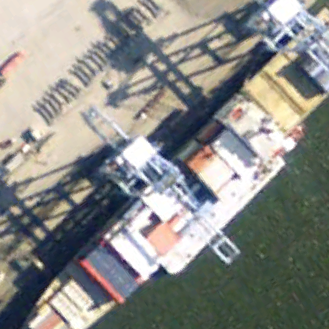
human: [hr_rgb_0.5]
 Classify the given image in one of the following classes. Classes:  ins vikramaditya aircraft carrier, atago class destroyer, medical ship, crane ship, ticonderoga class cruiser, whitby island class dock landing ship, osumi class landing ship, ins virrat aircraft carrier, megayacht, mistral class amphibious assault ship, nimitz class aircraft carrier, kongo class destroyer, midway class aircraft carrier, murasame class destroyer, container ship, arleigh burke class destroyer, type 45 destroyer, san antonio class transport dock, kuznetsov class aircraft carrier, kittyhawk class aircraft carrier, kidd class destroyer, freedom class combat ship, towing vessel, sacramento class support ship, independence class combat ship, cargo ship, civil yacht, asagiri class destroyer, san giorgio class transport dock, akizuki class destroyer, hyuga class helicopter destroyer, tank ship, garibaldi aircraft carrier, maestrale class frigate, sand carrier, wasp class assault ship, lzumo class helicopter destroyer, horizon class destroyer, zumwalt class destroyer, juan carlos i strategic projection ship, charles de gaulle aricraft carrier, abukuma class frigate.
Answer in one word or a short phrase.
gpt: Container ship